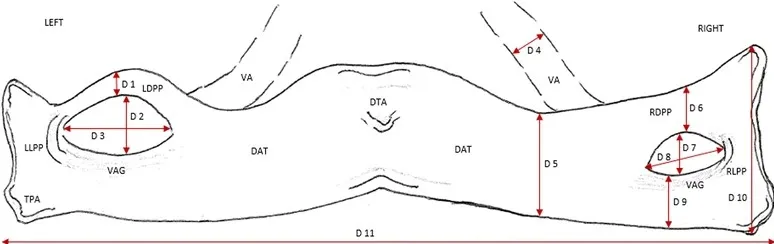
Schematic drawing corresponding to Figs. 1 and 2 showing the dimension measurements associated with the dorsal arch of the atlas: D 1 = 2.5 mm, D 4 = 3.8 mm, D 7 = 5 mm, D 10 = 18 mm, D 2 = 7.5 mm, D 5 = 10 mm, D 8 = 13 mm, D 11 = 85 mm, D 3 = 14 mm, D 6 = 5 mm, D 9 = 6 mm. LDPP = Left dorsal ponticulus posticus; LLPP = Left lateral ponsiculus posticus; RDPP = Right dorsal ponticulus posticus; RLPP = Right lateral ponticulus posticus; DAT = Dorsal arch of atlas; DTA = Dorsal tubercle of atlas; VAG = Vertebral artery groove; VA = Vertebral artery.
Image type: radiology (x_ray)